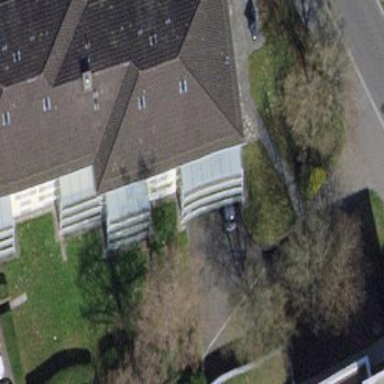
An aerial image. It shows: Hipped roof apartment building.